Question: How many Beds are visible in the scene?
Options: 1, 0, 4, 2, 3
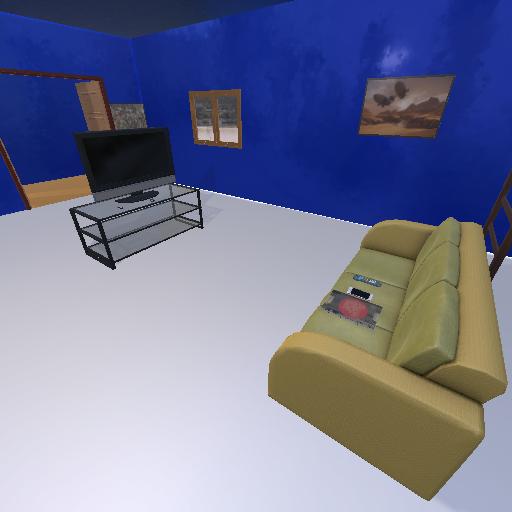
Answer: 1